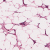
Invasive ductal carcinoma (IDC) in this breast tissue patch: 1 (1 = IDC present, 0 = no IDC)